Interaction volume radius: 5 \u00c5
Interaction volume height: 25 \u00c5
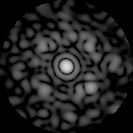
Disorder parameter: 0.6847